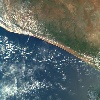
Label: water